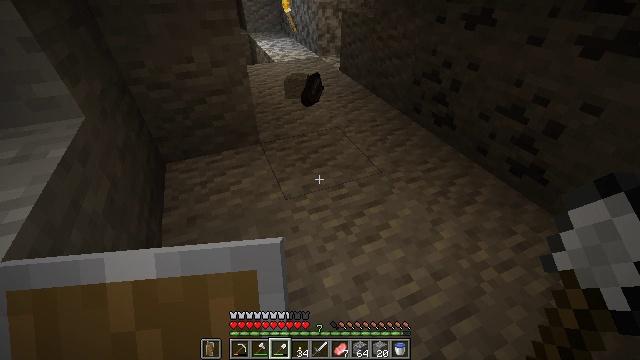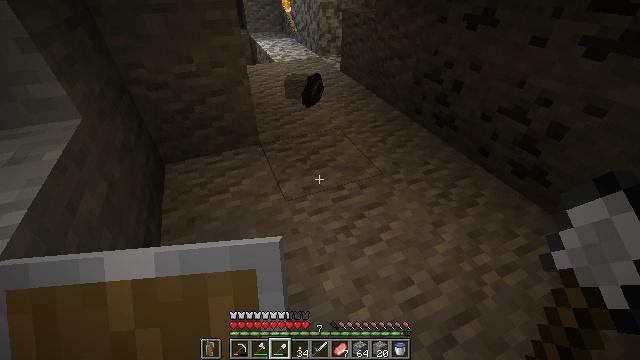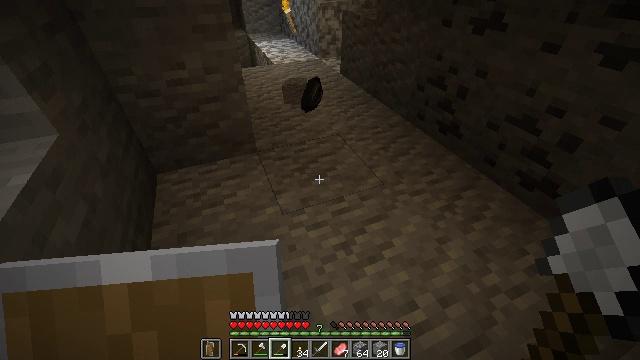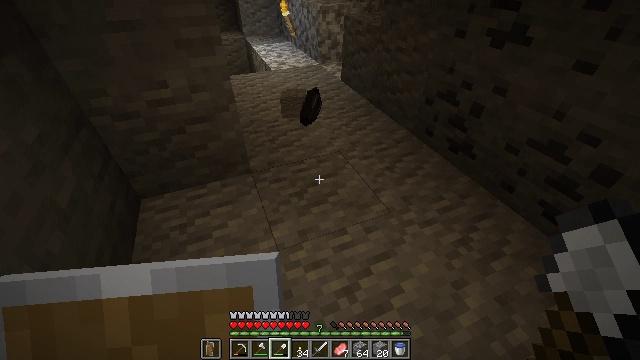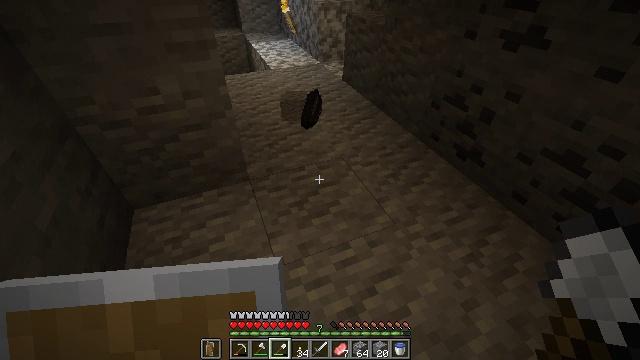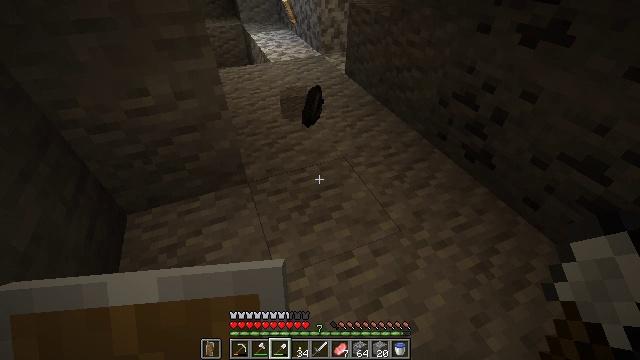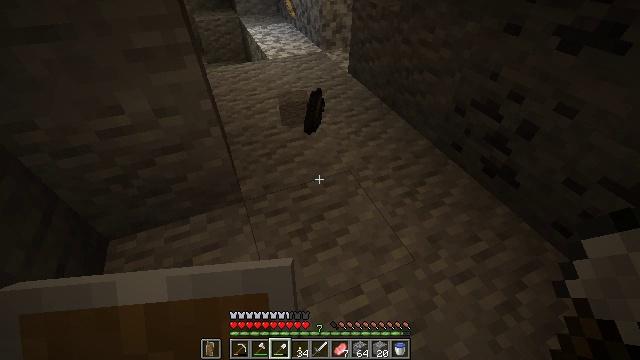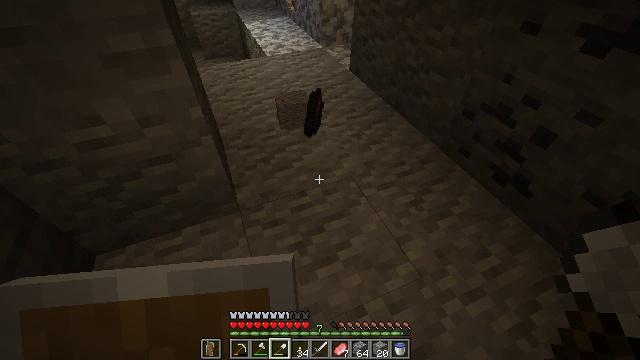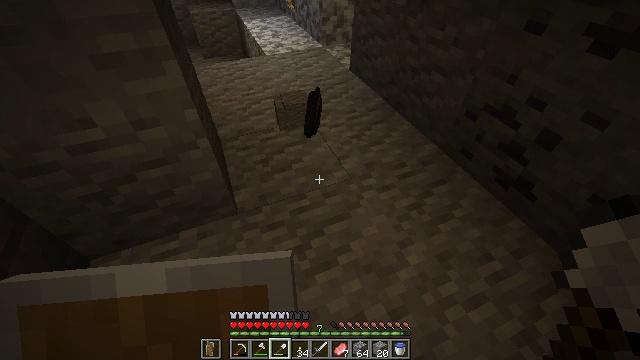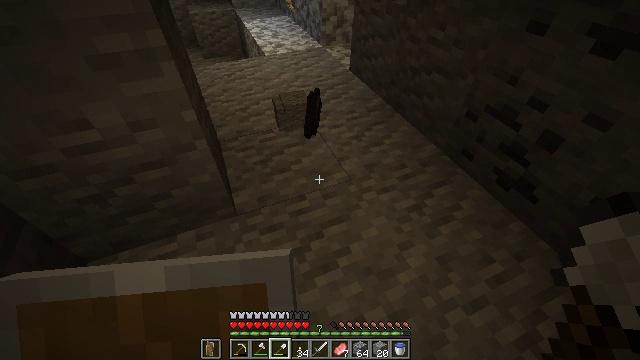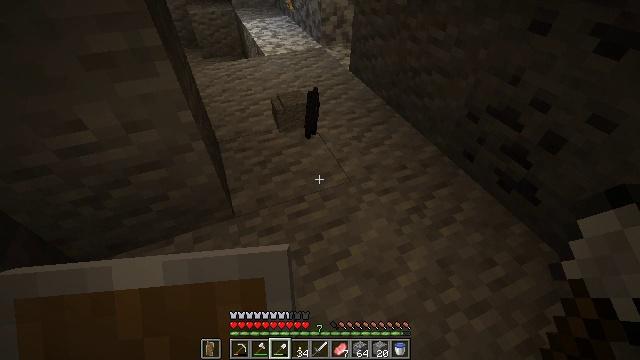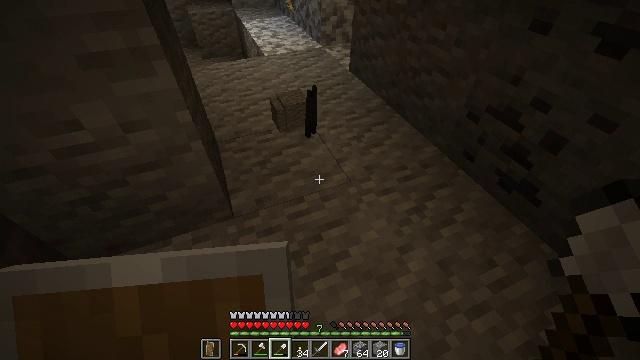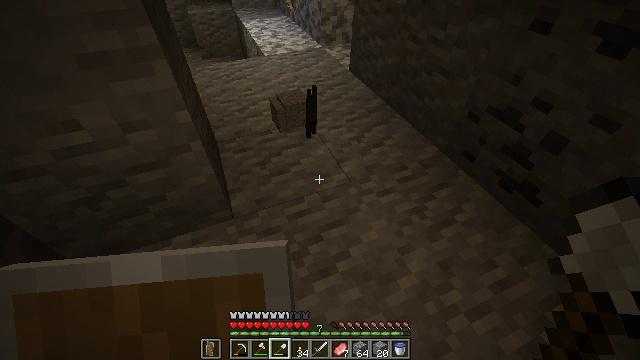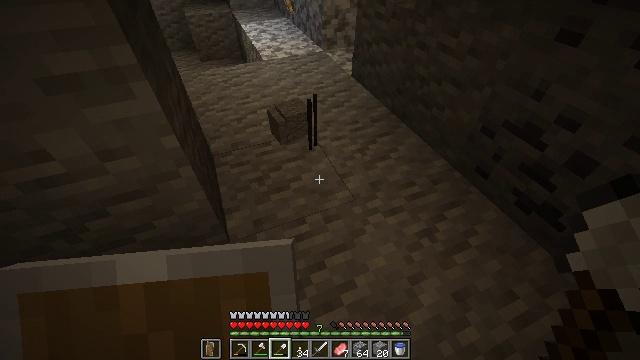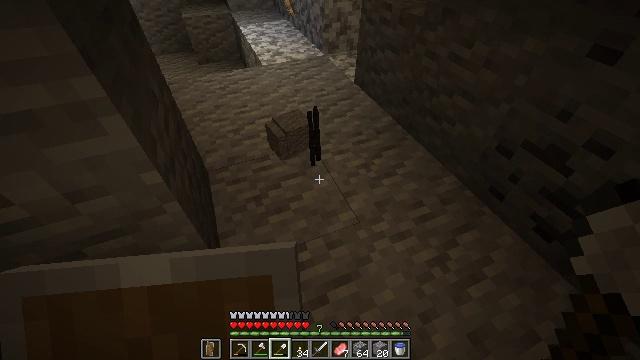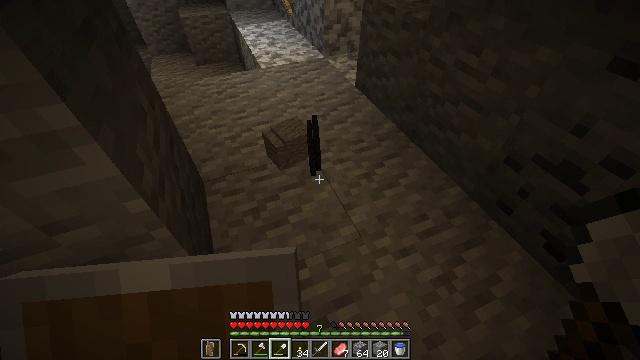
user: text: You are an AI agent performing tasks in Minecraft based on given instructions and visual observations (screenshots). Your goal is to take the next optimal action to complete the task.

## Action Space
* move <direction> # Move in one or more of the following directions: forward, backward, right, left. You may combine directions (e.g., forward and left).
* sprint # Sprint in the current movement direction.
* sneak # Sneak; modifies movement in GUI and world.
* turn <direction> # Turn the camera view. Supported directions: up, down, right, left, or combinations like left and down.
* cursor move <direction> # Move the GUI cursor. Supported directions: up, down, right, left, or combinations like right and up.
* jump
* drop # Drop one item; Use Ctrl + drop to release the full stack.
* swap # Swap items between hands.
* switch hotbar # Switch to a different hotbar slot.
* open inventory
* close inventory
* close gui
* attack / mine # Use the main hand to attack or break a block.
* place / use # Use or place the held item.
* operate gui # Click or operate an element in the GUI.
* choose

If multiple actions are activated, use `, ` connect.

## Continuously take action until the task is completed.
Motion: motion action
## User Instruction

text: Remove a polished andesite from the inventory.
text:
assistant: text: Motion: move forward
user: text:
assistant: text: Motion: move forward
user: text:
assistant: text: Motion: move forward
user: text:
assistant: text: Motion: move forward
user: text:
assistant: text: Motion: move forward, turn down
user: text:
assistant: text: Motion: move forward, turn down
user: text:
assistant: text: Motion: turn down
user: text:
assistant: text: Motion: no_op
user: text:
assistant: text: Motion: no_op
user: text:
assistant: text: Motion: no_op
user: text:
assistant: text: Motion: no_op
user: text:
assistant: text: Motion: move forward
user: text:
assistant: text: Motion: move forward
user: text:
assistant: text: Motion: move forward
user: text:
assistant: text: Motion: move forward
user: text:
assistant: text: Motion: no_op
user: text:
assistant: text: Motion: no_op
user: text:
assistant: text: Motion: no_op
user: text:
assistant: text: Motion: no_op
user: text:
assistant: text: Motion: no_op
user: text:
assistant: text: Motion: no_op
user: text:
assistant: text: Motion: no_op
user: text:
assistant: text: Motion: no_op
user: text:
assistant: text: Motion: no_op
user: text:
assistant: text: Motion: no_op
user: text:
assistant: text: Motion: move forward
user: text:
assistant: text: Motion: move forward
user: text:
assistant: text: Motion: move forward, turn down
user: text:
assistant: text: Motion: turn down
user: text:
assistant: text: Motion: turn down